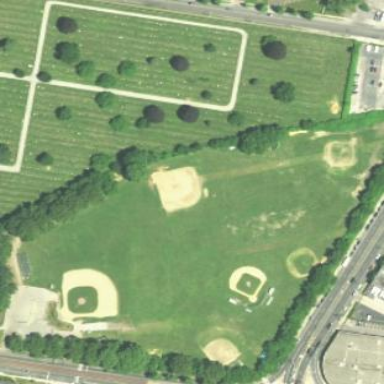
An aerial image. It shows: Baseball pitch for leisure land.